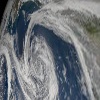
Label: cloud